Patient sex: M
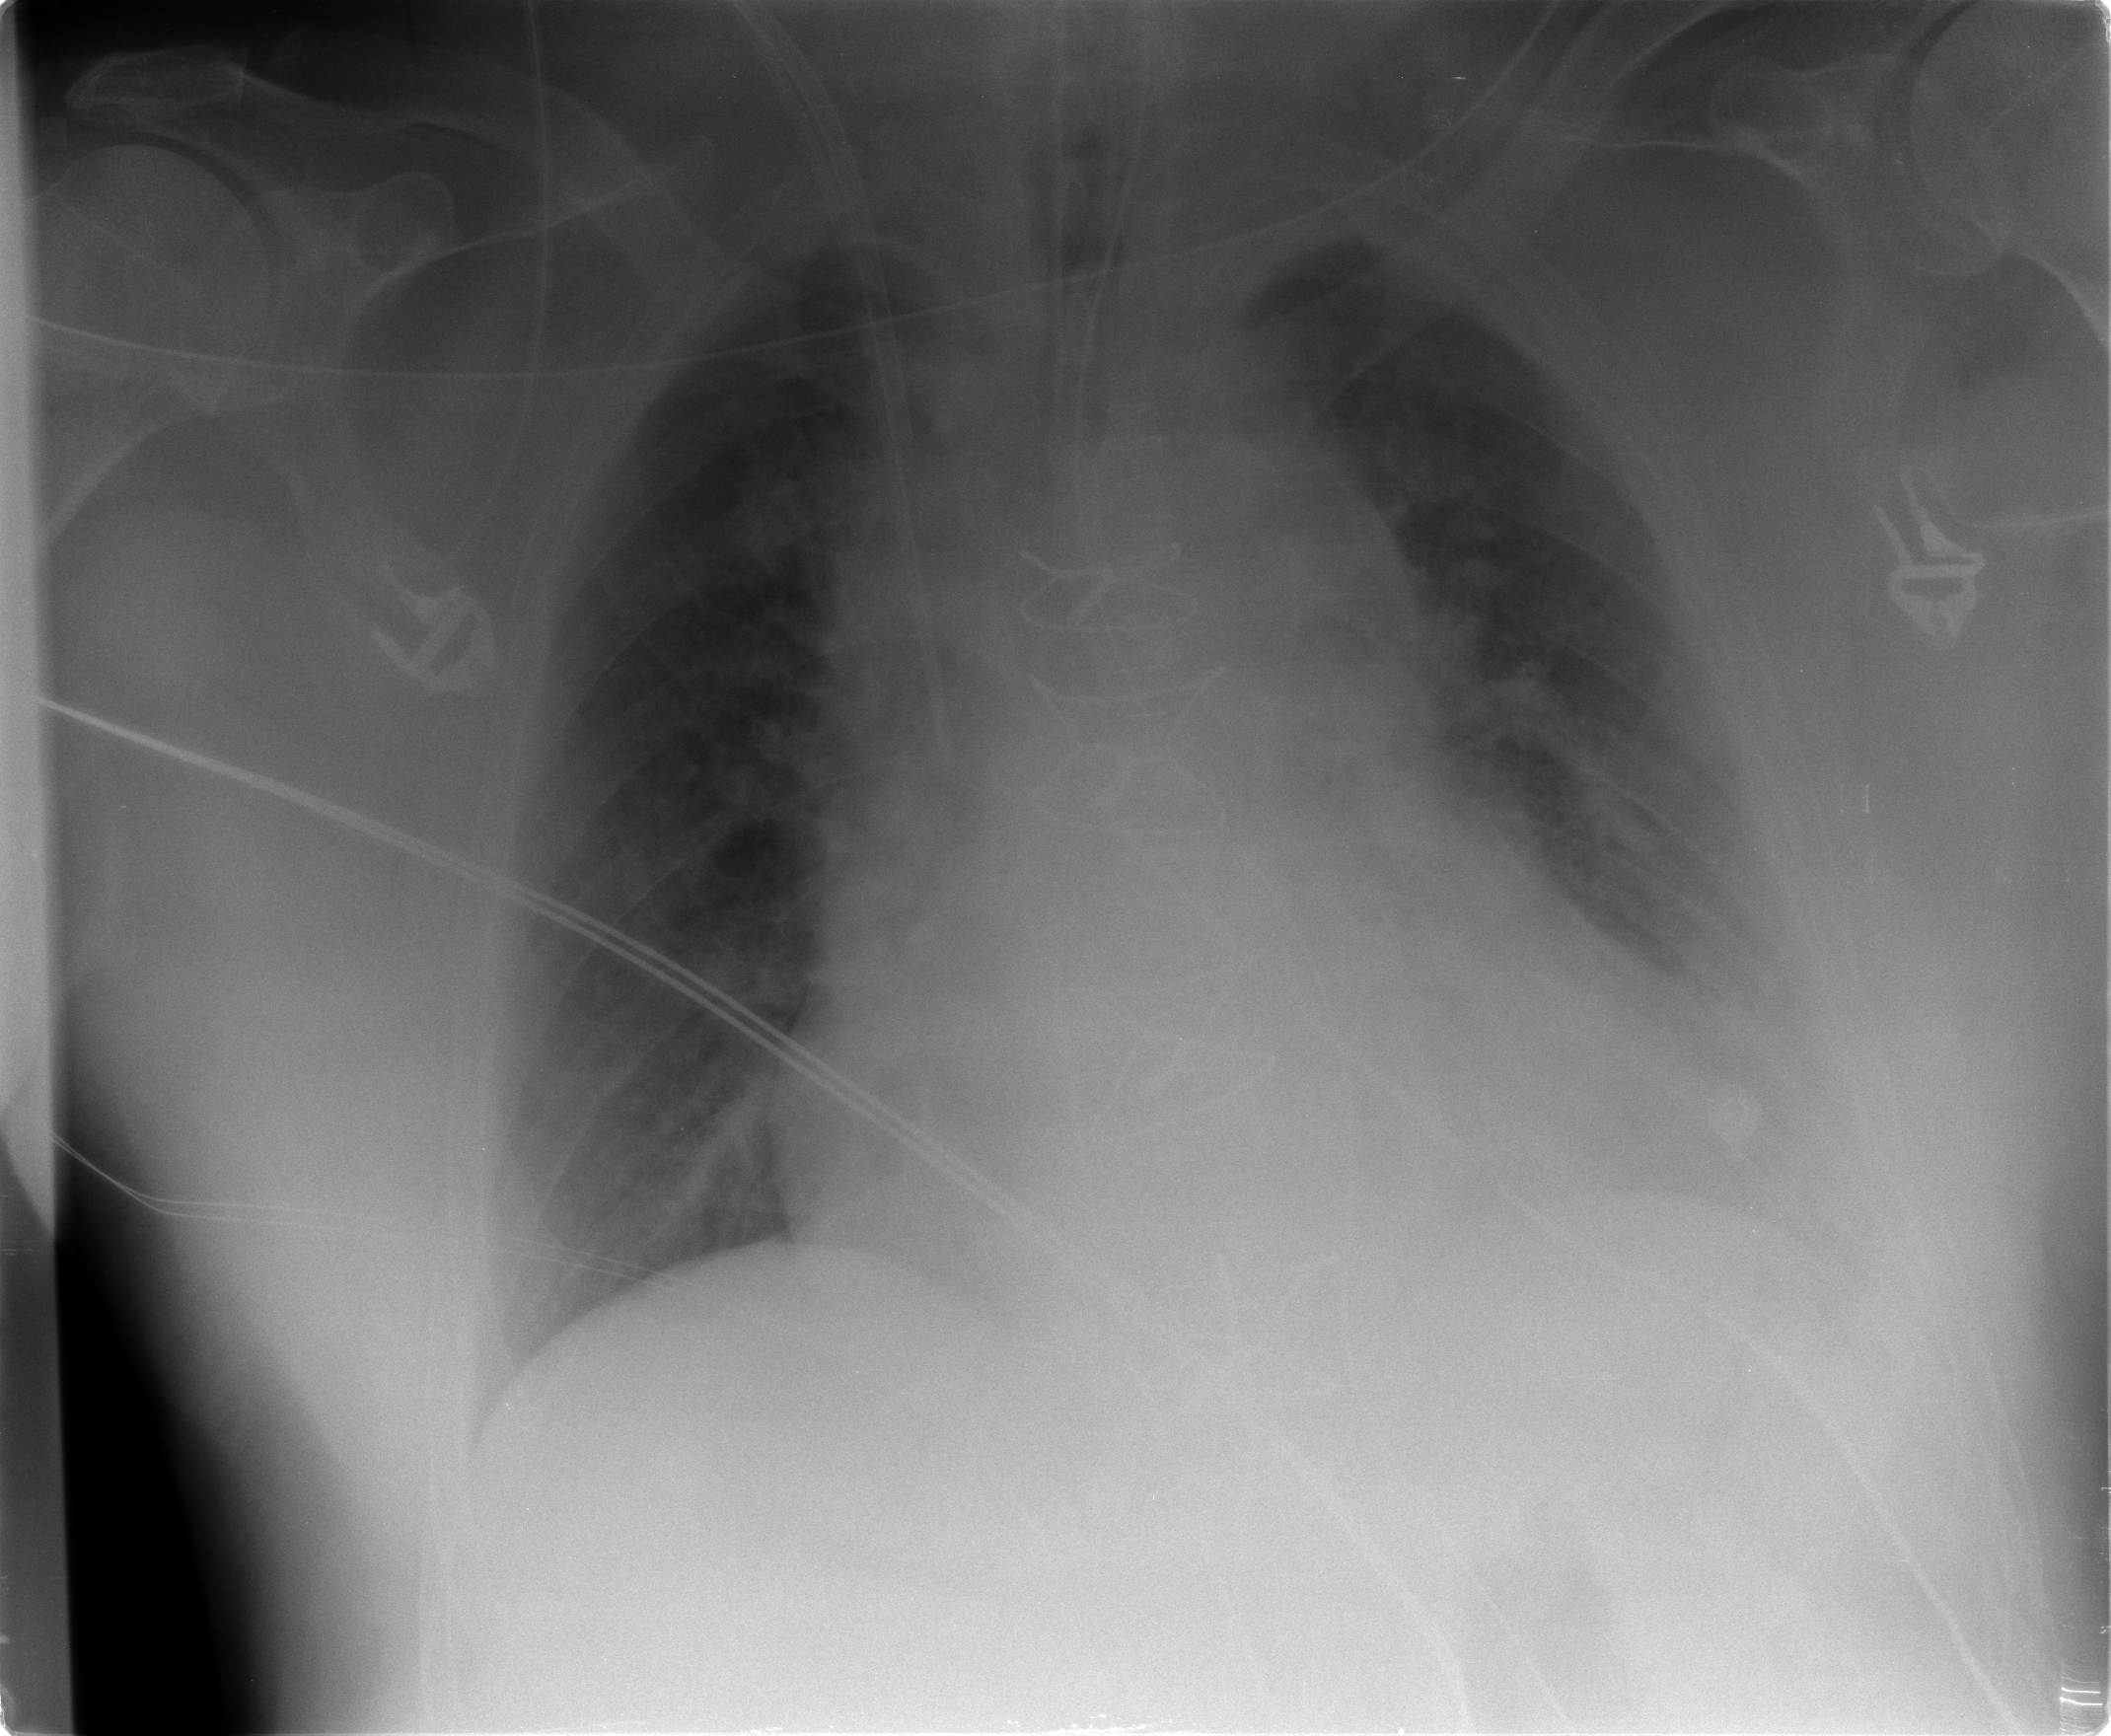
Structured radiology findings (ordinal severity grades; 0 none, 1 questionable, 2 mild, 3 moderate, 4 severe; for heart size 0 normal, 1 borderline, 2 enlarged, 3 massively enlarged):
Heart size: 2
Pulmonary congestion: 2
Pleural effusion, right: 0
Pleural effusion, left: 1
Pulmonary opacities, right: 0
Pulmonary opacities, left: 0
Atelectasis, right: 0
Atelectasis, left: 2